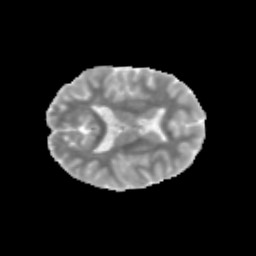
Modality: MD
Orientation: axial
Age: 10
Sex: male
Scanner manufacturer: siemens
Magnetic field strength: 3 T
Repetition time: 3.8 s
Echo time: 0.07 s